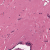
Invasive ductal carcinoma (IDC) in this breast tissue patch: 0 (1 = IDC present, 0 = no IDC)